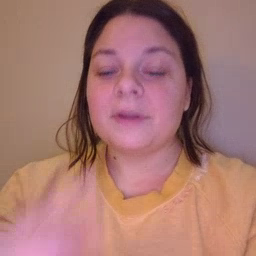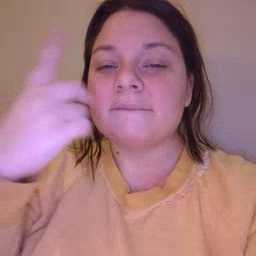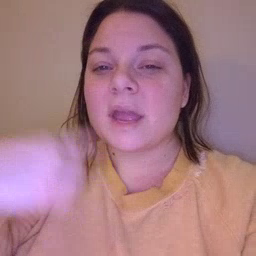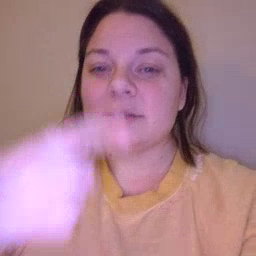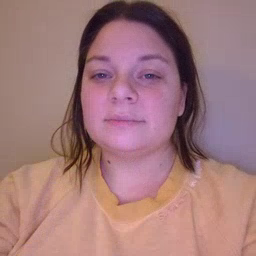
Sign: face